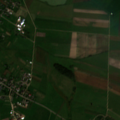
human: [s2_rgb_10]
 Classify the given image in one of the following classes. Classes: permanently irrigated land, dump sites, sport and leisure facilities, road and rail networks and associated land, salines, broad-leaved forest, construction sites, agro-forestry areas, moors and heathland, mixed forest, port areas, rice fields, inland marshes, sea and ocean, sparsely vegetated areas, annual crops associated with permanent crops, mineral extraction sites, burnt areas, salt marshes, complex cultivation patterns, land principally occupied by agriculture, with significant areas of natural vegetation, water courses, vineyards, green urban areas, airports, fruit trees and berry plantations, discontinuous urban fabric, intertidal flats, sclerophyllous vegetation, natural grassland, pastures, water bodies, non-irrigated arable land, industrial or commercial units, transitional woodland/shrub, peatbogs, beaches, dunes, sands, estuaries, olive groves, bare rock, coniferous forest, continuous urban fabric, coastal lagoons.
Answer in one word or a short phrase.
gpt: discontinuous urban fabric, non-irrigated arable land, complex cultivation patterns